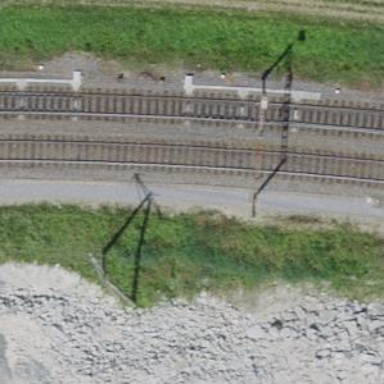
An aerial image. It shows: Railway junction.